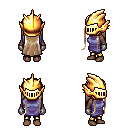
a pixel art fantasy rpg character, female body template, human, dark skin, chain tabard jacket, gold greaves, white blonde extra-long hairstyle, gold helm, metal gloves, four views (front, back, left, right), 2x2 character sprite sheet, small pixel art, hard edges, no anti-aliasing